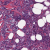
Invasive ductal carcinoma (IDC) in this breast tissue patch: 1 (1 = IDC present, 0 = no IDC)